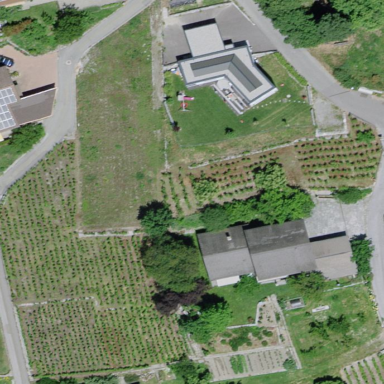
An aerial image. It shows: Vineyard where grapes are grown.